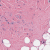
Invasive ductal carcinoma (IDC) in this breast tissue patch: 0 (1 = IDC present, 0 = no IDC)